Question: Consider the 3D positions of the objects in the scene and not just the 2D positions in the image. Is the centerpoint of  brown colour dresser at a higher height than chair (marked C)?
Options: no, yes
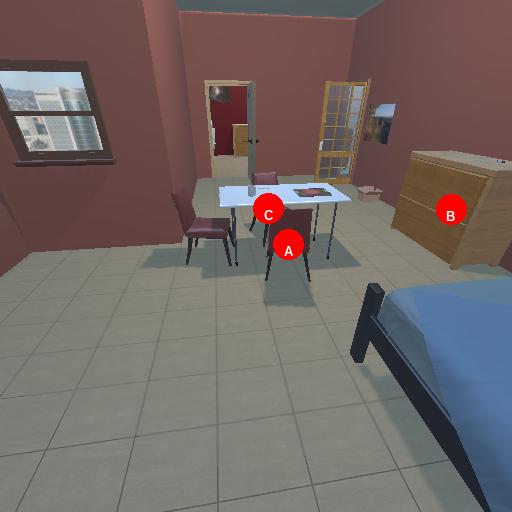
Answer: no